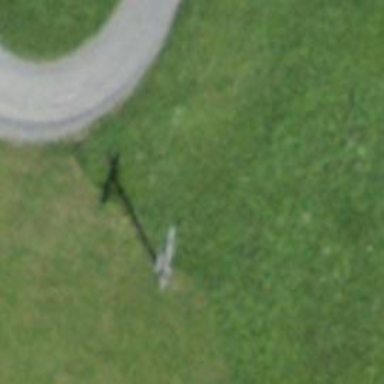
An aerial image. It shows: Pylon used for aerialway.